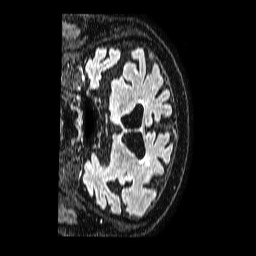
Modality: FLAIR
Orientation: coronal
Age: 74
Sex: male
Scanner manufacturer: philips
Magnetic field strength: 1.5 T
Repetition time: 4.8 s
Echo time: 0.3 s